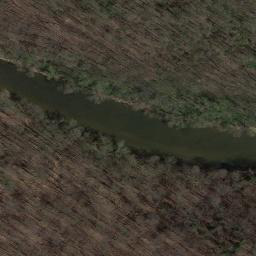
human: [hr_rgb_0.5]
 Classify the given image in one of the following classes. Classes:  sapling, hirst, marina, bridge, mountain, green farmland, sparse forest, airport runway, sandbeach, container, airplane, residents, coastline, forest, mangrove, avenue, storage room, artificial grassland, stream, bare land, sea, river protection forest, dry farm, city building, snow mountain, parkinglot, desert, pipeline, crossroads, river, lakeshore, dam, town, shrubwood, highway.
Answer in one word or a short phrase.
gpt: river